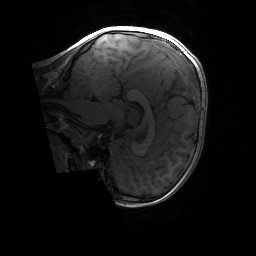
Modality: T1w
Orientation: sagittal
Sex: male
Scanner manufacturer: siemens
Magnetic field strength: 3 T
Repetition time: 1.9 s
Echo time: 0.00243 s